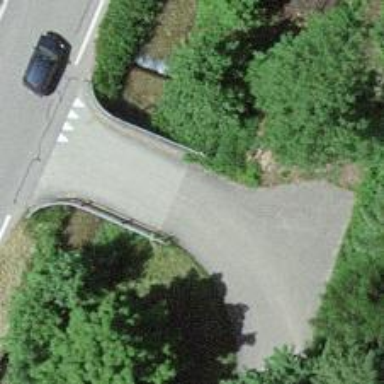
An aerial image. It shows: Unclassified road with bridge.